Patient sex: F
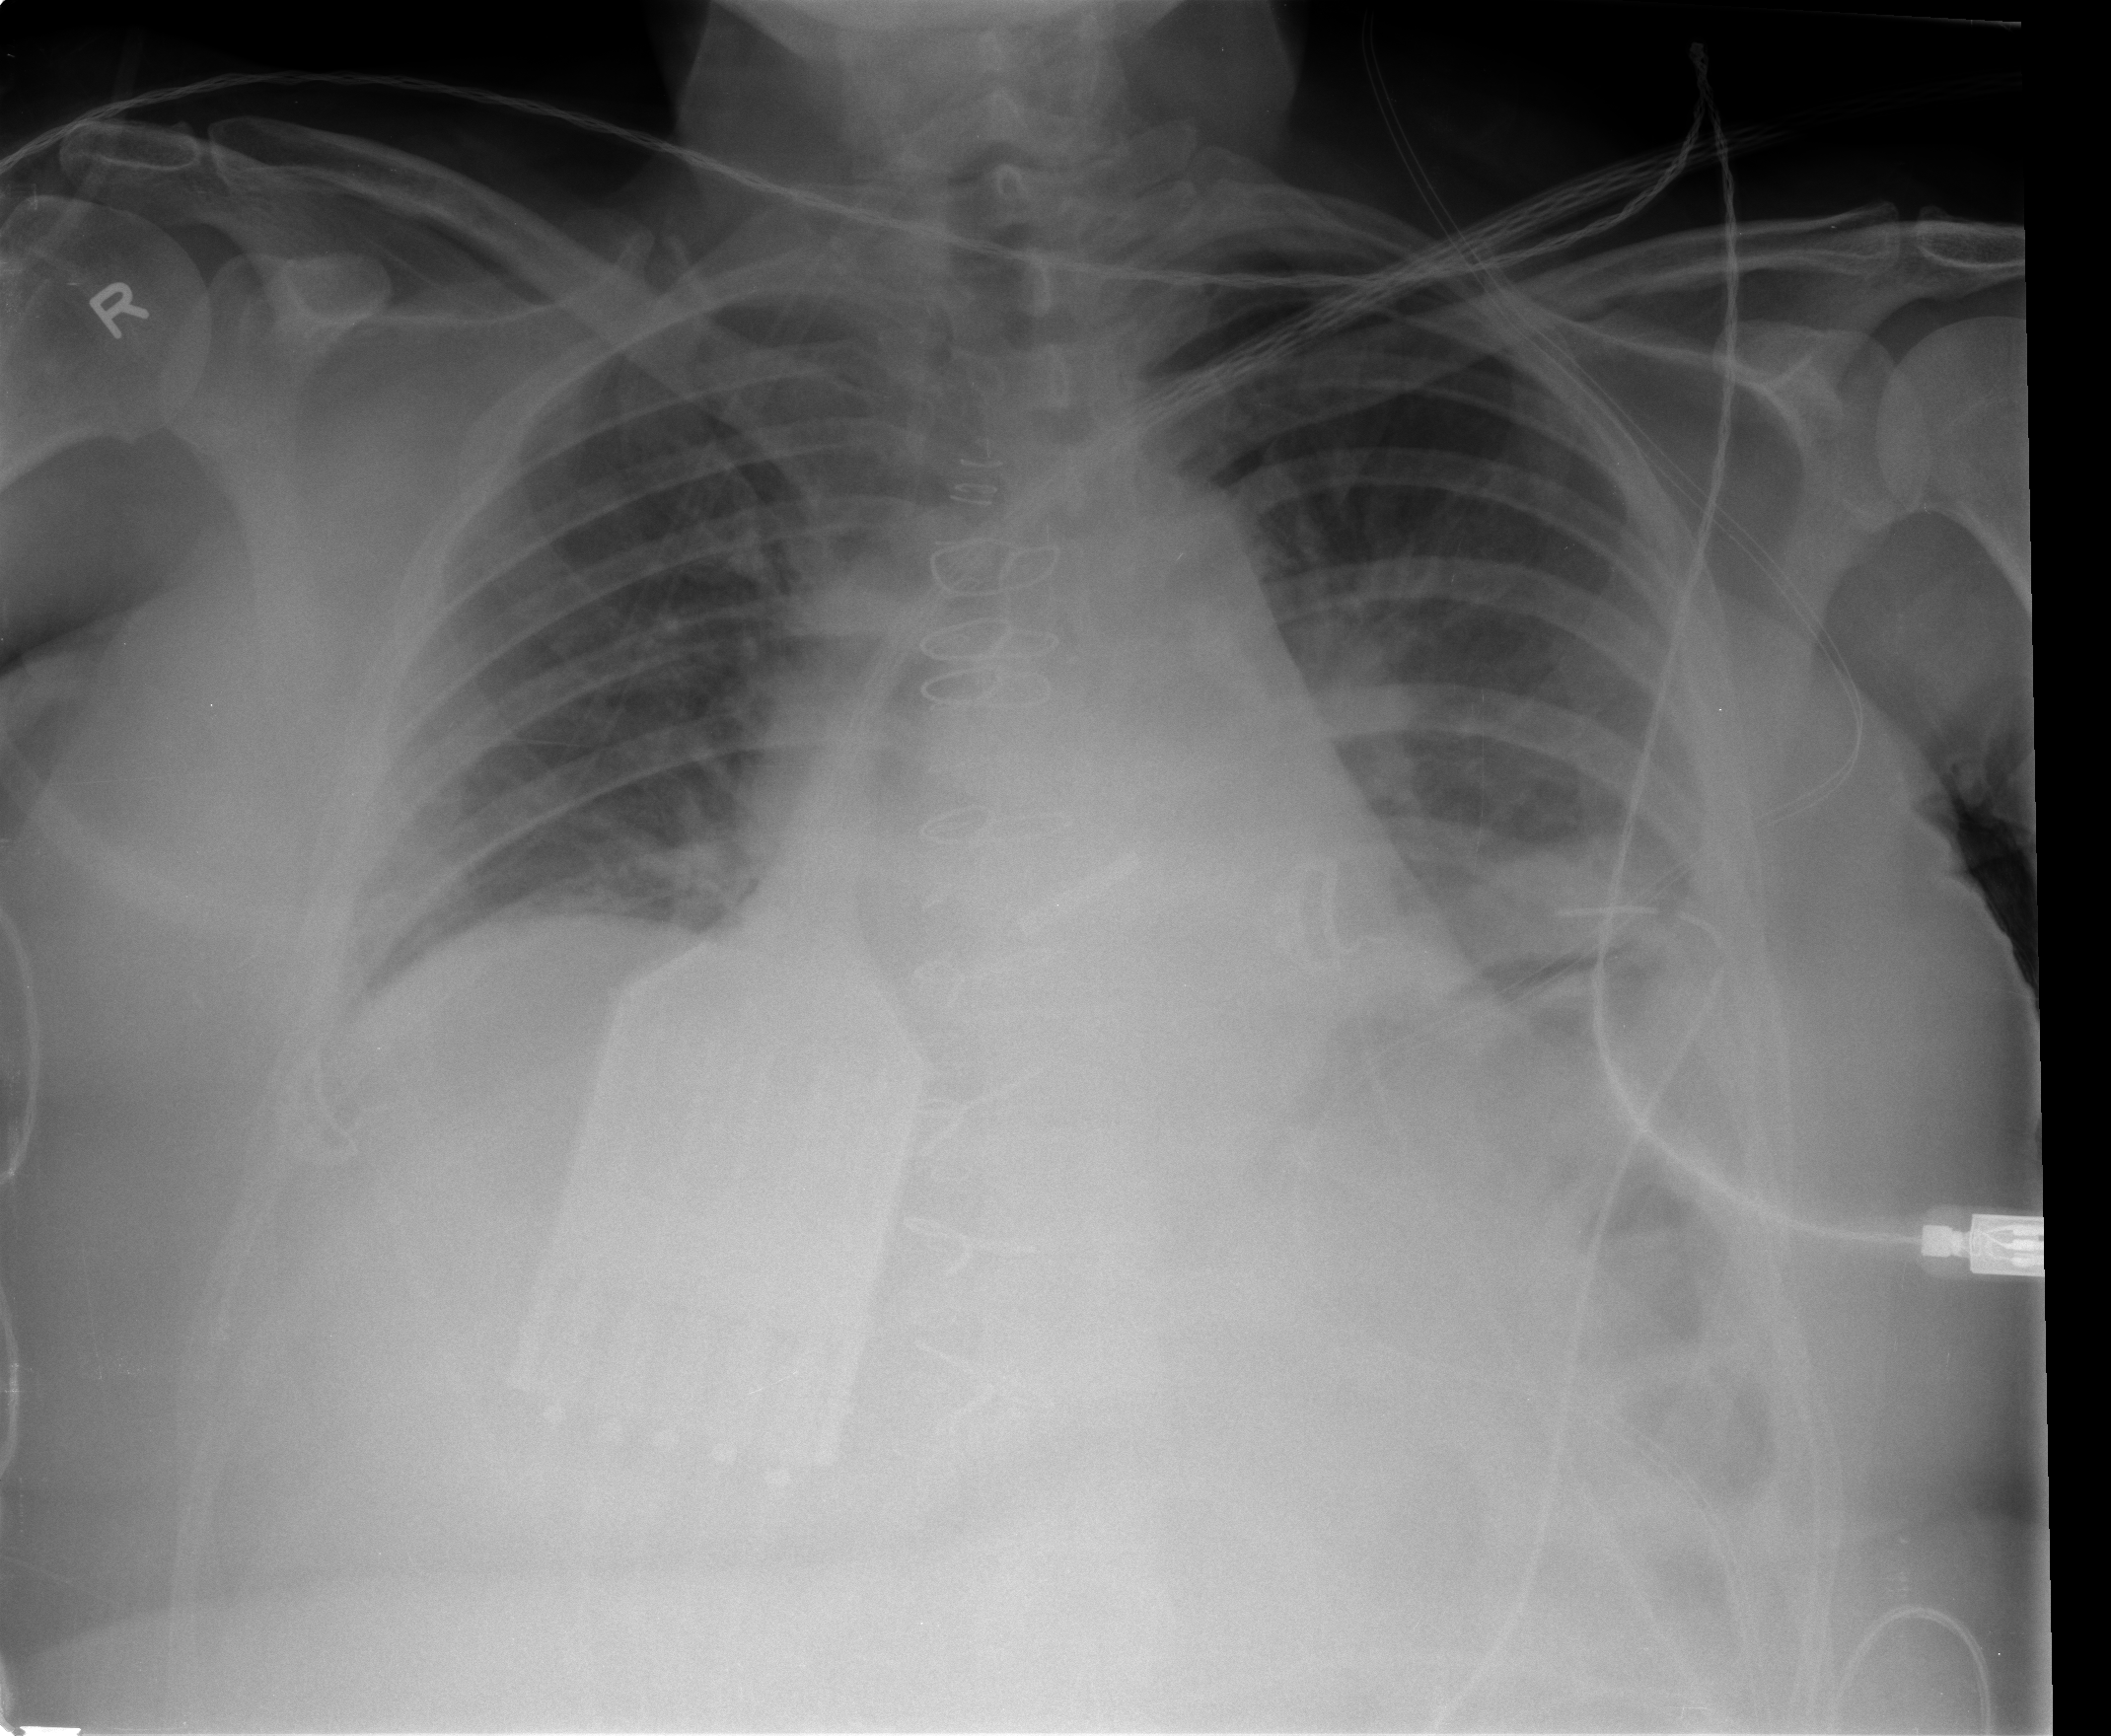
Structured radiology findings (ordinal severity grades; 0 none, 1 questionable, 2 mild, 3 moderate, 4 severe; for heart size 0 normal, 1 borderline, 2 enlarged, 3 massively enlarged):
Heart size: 2
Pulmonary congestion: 2
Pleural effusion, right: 2
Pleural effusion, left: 3
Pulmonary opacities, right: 0
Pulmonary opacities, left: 0
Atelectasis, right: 2
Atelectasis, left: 2